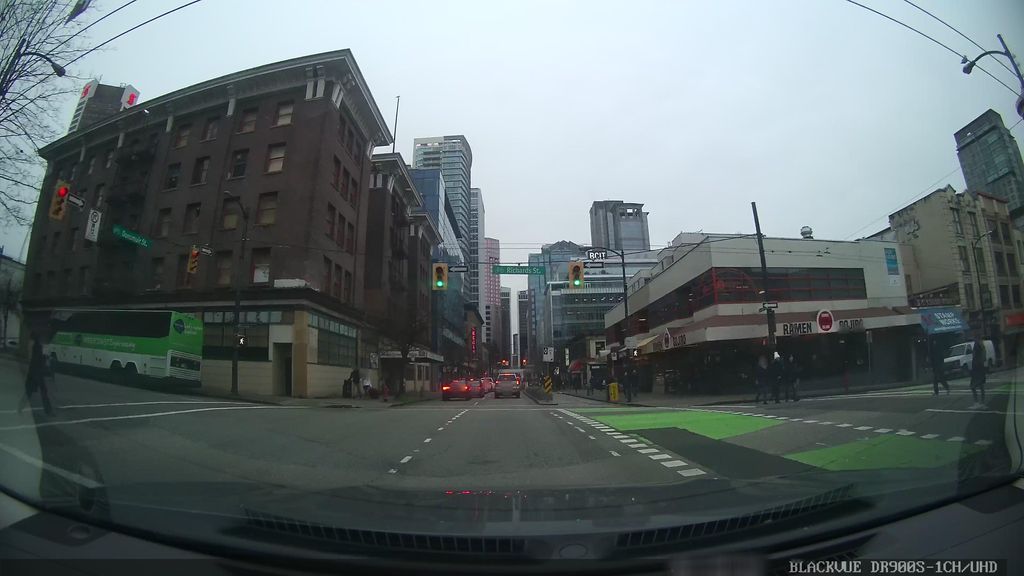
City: vancouver